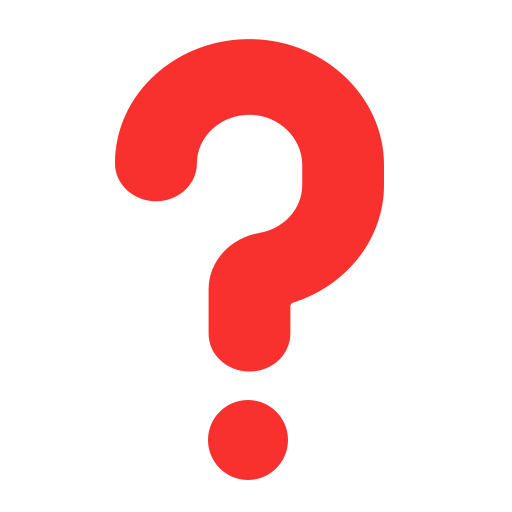
red question mark flat